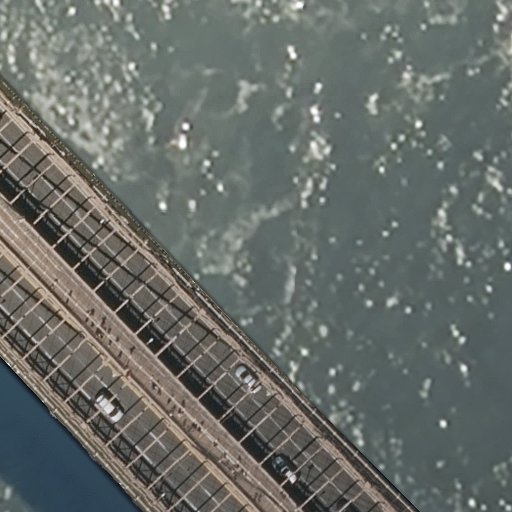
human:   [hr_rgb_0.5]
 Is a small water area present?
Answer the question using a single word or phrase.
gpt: no

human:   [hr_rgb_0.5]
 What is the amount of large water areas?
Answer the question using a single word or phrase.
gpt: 1

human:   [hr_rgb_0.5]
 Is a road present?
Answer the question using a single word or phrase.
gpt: yes

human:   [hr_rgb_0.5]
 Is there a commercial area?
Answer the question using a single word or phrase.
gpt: no

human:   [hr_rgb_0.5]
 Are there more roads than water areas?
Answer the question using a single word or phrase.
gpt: yes

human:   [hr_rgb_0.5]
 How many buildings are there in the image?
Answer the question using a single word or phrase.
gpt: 0

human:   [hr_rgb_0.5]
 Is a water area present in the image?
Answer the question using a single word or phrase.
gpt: yes

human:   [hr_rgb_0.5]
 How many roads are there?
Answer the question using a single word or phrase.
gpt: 3

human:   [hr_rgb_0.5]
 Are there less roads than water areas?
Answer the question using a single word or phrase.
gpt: no

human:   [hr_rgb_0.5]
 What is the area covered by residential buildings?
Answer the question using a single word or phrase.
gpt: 0m2

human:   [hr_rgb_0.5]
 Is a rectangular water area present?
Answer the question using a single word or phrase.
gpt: yes

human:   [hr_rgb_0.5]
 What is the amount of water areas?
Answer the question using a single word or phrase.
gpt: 1

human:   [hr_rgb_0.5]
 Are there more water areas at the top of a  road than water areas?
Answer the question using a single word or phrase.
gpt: no

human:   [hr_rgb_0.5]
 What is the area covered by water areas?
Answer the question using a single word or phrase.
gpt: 10605m2

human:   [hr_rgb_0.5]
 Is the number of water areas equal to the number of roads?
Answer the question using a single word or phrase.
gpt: no

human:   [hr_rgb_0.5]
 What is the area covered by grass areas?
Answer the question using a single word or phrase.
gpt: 0m2

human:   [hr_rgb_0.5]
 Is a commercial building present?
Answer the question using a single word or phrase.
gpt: no

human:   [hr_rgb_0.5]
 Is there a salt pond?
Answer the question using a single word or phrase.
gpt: no

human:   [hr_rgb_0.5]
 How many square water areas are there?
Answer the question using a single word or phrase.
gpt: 0

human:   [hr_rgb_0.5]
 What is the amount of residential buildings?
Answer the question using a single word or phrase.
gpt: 0

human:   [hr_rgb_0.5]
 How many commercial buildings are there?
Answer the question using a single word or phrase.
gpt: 0

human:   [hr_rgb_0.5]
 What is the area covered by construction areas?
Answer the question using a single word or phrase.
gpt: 0m2

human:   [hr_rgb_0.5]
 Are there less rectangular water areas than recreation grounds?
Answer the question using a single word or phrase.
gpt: no

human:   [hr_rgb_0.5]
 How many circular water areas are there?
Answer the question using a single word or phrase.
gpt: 0

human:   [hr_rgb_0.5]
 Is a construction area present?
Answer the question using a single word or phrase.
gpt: no

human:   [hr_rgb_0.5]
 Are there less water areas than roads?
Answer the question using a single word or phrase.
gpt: yes

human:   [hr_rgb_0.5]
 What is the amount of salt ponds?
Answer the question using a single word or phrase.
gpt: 0

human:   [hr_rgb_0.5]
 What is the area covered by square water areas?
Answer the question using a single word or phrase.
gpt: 0m2

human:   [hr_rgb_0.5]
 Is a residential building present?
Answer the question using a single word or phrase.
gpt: no

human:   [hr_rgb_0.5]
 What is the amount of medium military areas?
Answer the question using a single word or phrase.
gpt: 0

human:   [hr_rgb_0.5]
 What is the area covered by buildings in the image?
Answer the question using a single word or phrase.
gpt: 0m2

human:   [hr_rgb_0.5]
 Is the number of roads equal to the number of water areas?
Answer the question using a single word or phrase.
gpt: no

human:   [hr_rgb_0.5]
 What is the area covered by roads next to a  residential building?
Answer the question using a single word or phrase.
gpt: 0m2

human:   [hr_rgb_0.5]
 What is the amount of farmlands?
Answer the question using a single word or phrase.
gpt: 0

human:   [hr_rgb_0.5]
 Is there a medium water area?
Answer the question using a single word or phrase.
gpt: no

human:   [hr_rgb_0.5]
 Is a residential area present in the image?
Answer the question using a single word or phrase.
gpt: no

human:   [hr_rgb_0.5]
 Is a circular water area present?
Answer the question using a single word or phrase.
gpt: no

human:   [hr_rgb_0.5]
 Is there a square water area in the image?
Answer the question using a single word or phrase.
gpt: no

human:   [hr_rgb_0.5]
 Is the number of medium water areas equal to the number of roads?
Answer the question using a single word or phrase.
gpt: no

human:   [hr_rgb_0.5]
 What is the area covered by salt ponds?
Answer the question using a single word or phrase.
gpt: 0m2

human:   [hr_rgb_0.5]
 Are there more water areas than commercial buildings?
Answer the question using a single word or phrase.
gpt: yes

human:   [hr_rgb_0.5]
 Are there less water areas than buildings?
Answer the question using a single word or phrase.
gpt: no

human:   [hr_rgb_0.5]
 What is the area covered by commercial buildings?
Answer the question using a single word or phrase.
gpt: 0m2

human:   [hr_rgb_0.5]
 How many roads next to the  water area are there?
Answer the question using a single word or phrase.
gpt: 3

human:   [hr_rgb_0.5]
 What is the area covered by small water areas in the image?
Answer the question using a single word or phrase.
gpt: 0m2

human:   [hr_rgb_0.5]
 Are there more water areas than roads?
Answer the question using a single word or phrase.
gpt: no

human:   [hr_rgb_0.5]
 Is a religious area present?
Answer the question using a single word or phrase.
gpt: no

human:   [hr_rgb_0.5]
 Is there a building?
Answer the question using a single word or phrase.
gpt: no

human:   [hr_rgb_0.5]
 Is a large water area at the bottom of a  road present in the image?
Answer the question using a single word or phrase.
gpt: no

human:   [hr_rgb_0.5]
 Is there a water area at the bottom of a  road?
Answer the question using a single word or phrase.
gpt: no

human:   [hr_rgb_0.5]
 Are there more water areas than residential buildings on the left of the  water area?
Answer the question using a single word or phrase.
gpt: yes

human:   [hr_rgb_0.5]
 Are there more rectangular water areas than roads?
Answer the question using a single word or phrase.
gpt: no

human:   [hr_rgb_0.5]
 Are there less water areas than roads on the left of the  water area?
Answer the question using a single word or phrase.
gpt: no

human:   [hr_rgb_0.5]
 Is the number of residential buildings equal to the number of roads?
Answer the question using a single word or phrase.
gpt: no

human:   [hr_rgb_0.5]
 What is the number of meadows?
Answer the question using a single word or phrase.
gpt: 0

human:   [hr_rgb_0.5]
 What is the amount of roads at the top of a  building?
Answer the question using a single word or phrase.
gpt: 0

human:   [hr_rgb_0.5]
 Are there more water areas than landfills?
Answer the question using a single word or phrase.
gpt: yes

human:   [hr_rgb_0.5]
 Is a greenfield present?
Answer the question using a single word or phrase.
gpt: no

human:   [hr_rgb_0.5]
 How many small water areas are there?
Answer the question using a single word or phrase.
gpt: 0

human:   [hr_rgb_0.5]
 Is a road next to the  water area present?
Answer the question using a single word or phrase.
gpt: yes

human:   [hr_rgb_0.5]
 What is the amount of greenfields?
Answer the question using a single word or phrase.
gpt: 0

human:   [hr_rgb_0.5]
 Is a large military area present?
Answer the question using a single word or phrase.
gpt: no

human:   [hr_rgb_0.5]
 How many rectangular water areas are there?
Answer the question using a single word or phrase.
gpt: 1

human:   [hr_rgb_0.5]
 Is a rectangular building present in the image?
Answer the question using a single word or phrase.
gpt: no